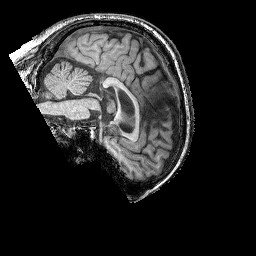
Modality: T1w
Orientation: sagittal
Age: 54
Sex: male
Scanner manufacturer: siemens
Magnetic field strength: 3 T
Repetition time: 2.25 s
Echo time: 0.00411 s